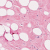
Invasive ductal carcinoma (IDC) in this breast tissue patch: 0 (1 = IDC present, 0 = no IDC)